Field crop: maize
Growth stage: 1
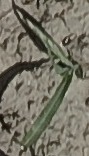
Species: sorghum